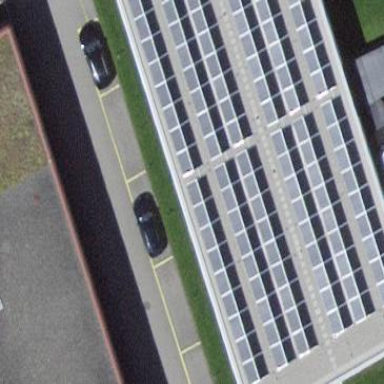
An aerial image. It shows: Street side parking spaces with parallel orientation.